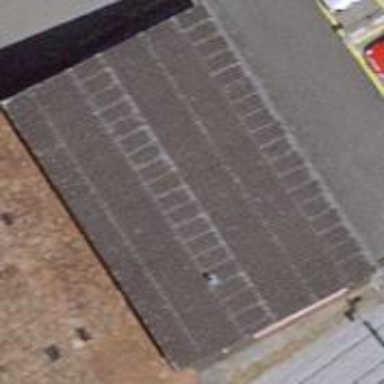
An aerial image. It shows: Skillion-roofed building with brown roof.